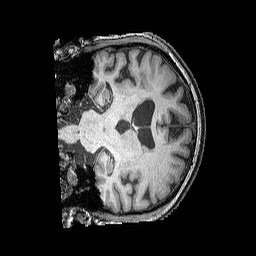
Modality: T1w
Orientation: coronal
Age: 64
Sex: male
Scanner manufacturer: siemens
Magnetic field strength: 3 T
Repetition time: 2.25 s
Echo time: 0.00411 s